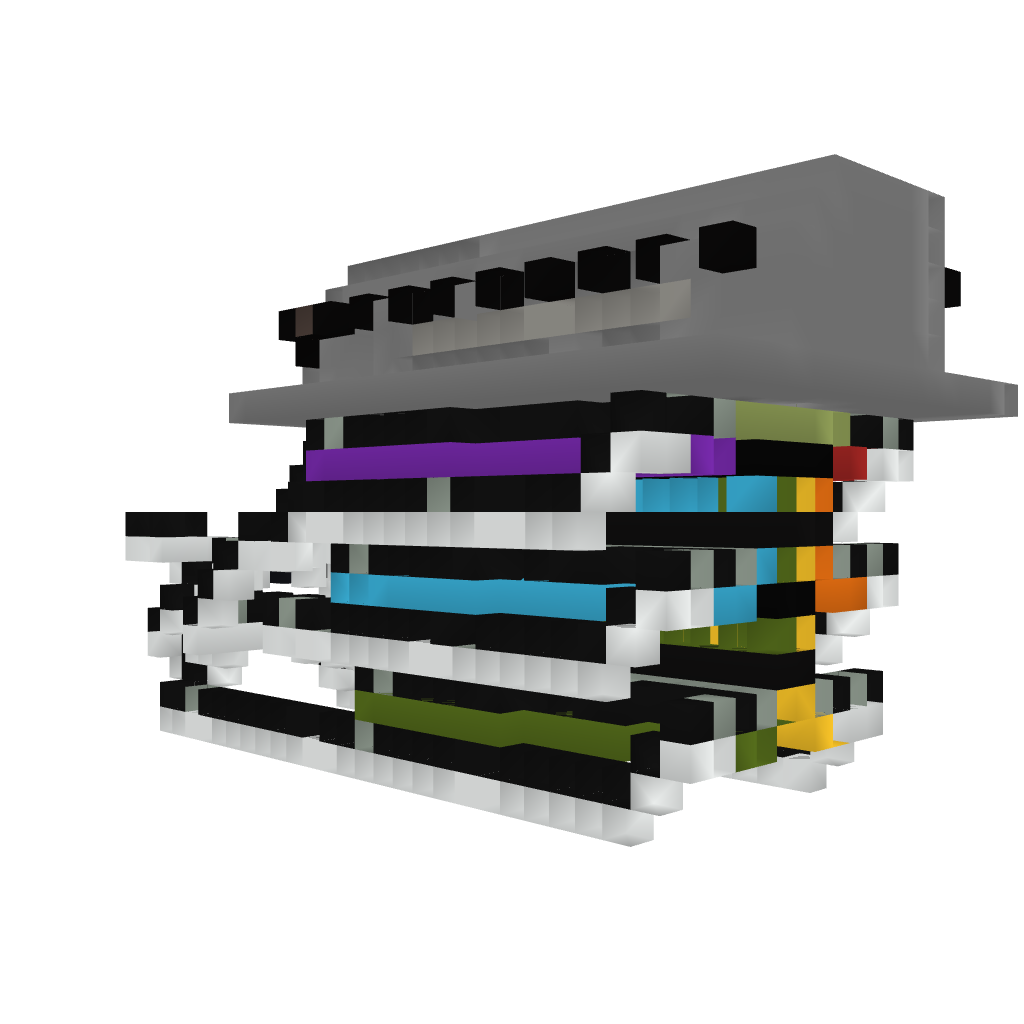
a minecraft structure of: Rainbow Run 6 Lane Mini-game